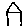
Label: house